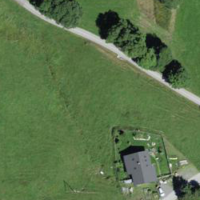
EUNIS habitat code: 24
Species observed at this site:
Tussilago farfara